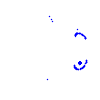
Particle: kaon